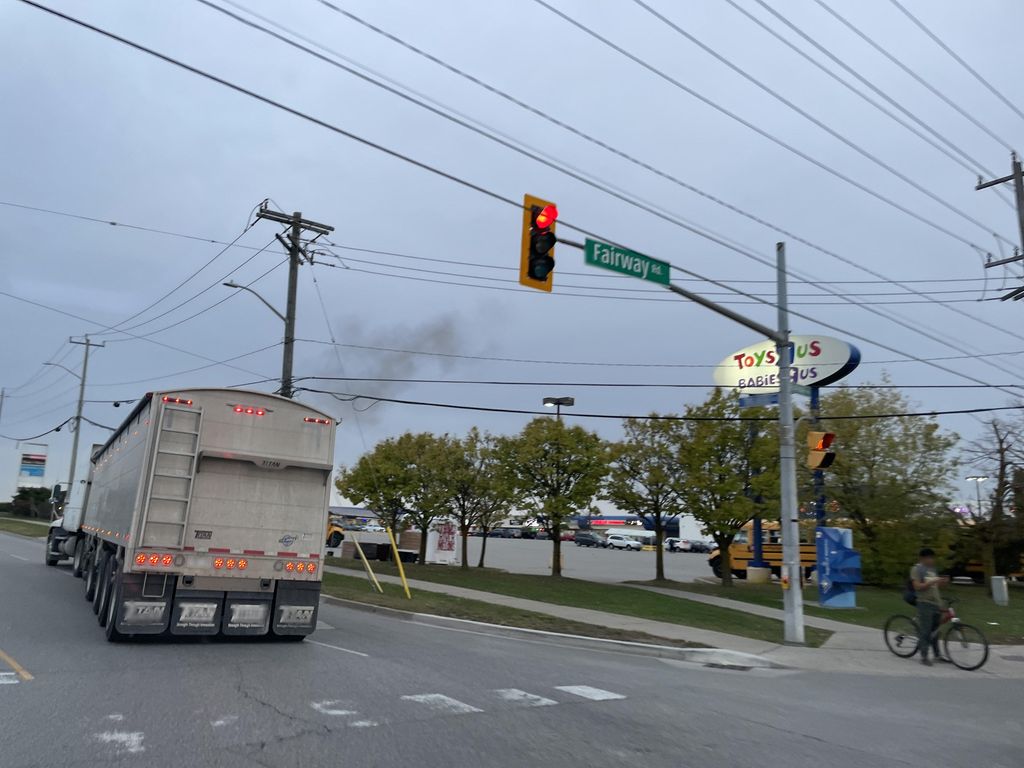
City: kitchener-waterloo